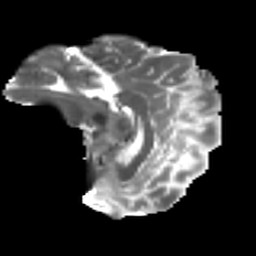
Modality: T2w
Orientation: sagittal
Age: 49
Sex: male
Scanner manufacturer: ge
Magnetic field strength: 3 T
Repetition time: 7.8 s
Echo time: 0.0611 s